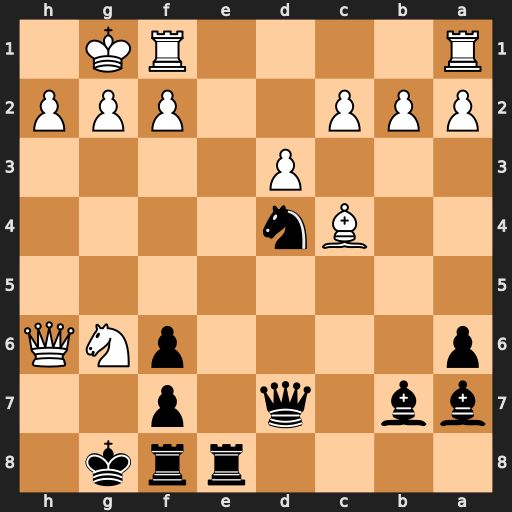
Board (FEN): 4rrk1/bb1q1p2/p4pNQ/8/2Bn4/3P4/PPP2PPP/R4RK1
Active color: b
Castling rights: -
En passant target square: -
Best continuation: Ne2+ Kh1 Bxg2+ Kxg2 Qg4+ Kh1 Qf3#